Question: I need to write a sql query that will find users that have at least 2 different books from set of (book1, book2 and book3) . what technique can be used to write such a query?
I want to find all users who own at least 2 books from a specified set of books ('book_1','book_2','book_3') but do not own any of the books in a second specified set ('book_4')?

OP couldn't explain what he is actually looking for. What OP actually trying to do is:
Find all users who own at least 2 different books and those users who has a book called 'book_4'.
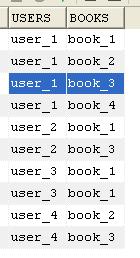
Answer: Try this:
'''
SELECT Users,Count(DISTINCT Books) as CountOfBooks
FROM TableName
GROUP BY Users
HAVING COUNT(DISTINCT Books) >= 2
'''
Here, we are grouping the table contents with users field and counting the number of distinct books that each user has. The 'HAVING' clause is helpful to filter the result with the count of distinct book.
You can change the number 2 with the count you need. And '=' can be used for exact match instead of atleast.
See an example in <URL>.
For excluding users with book_4, try this:
'''
SELECT Users,Count(DISTINCT Books) as CountOfBooks
FROM TableName
WHERE Users NOT IN (SELECT Users FROM TableName WHERE Books = 'book_4')
GROUP BY Users
HAVING COUNT(DISTINCT Books) >= 2
'''
a faster version (without using 'IN'):
'''
SELECT T1.Users,Count(DISTINCT T1.Books) as CountOfBooks
FROM TableName T1 LEFT JOIN
(SELECT Users
FROM TableName
WHERE Books = 'Book4') T2 ON T2.Users=T1.Users
WHERE T2.Users IS NULL
GROUP BY T1.Users
HAVING COUNT(DISTINCT T1.Books)>=2
'''
An example in <URL>.